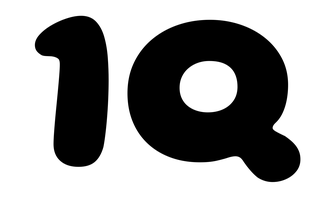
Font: Gluten_Bold